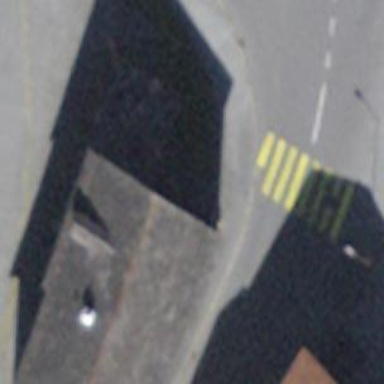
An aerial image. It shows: Restaurant.